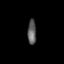
Tissue: lung
Cell type: Endothelial cells
Senescence score: 0.7883
Nuclear area (px): 205
Mean DAPI intensity: 95.4